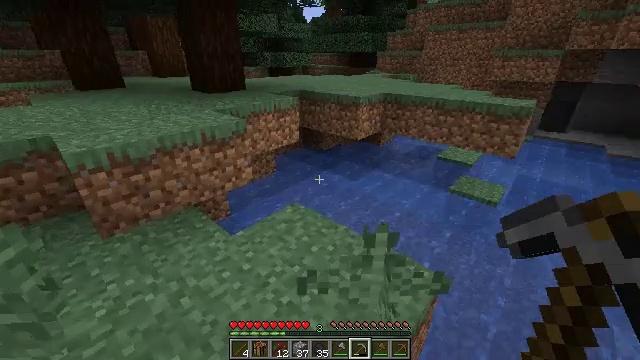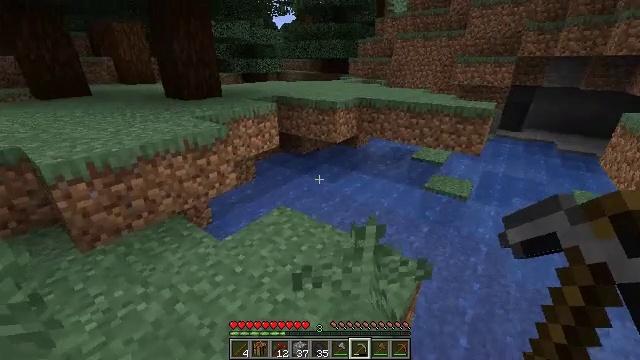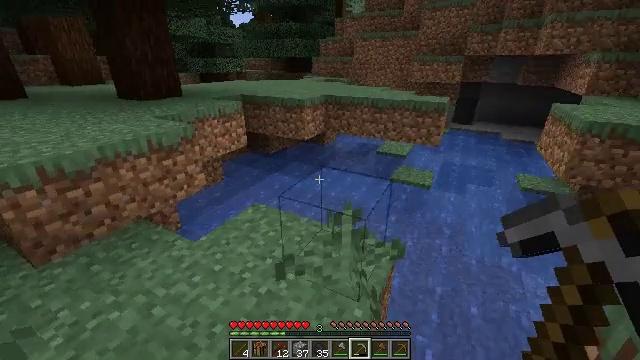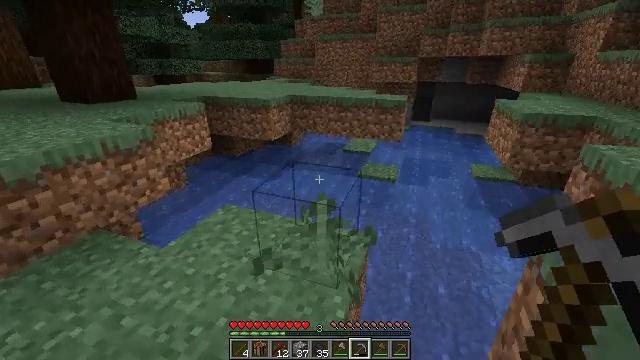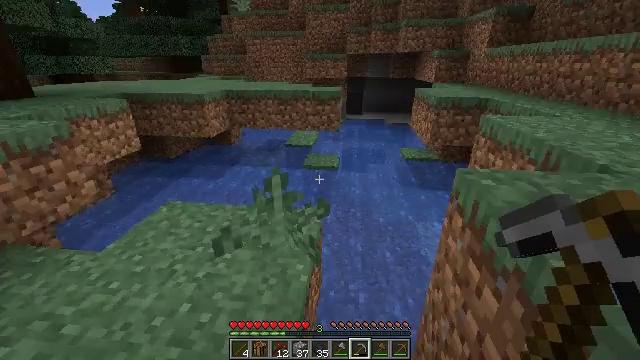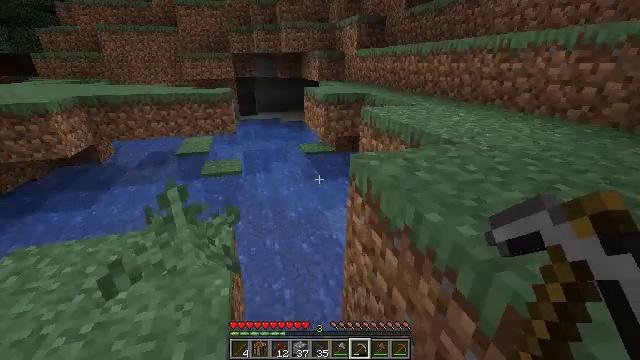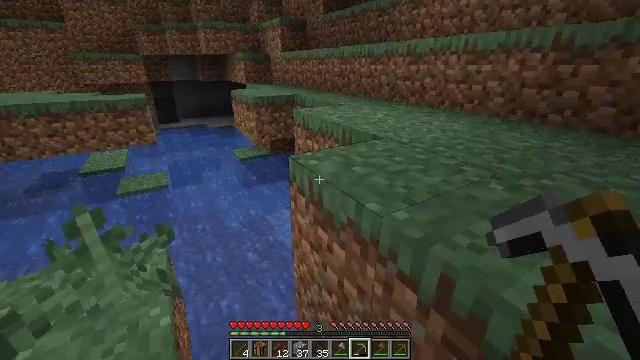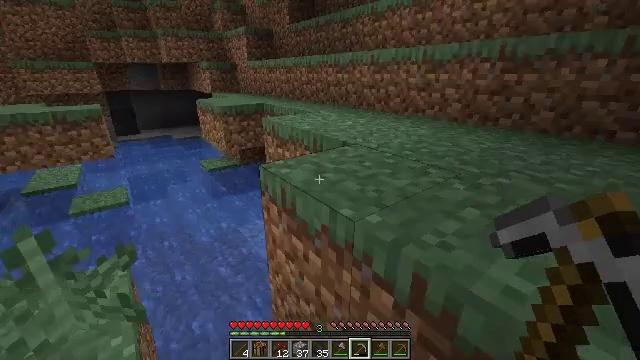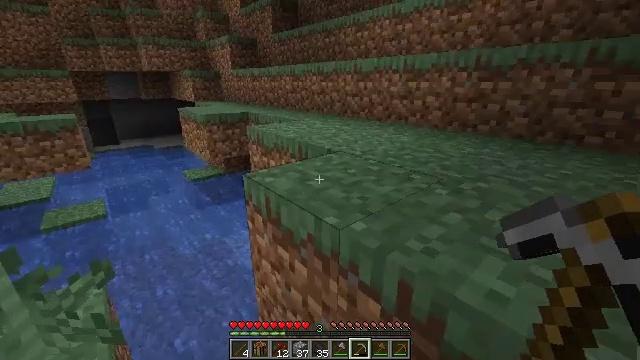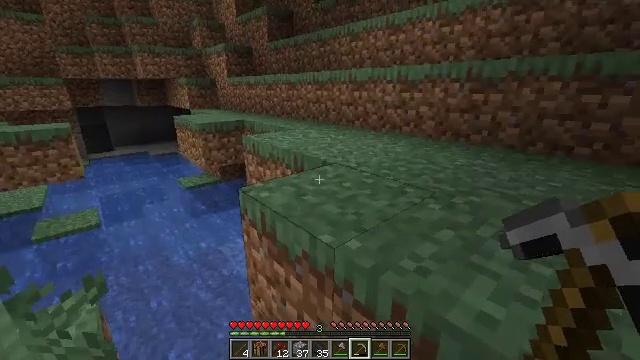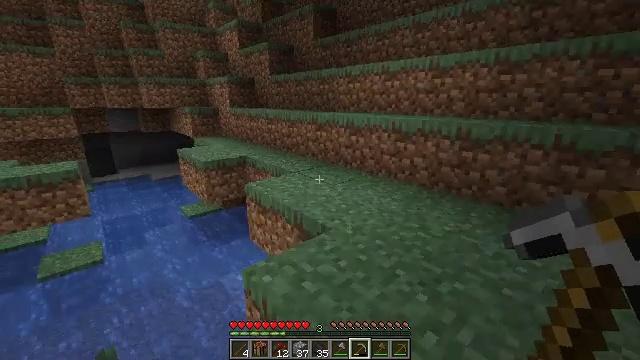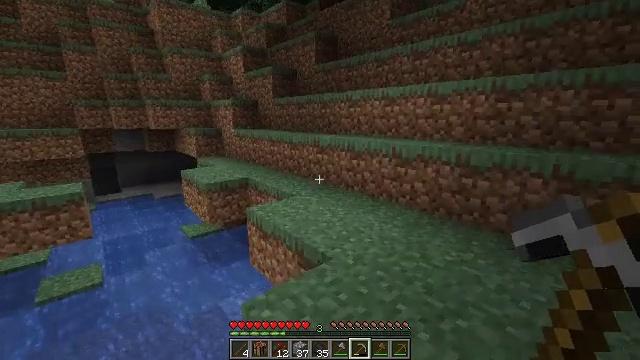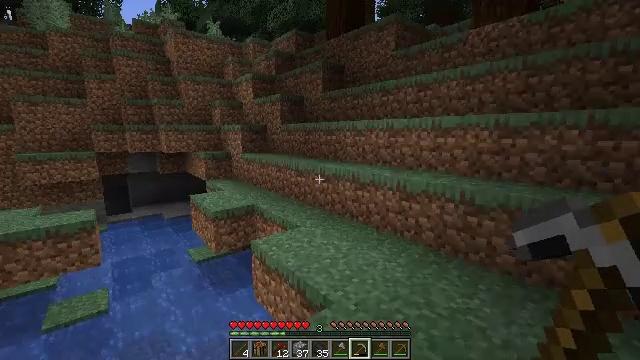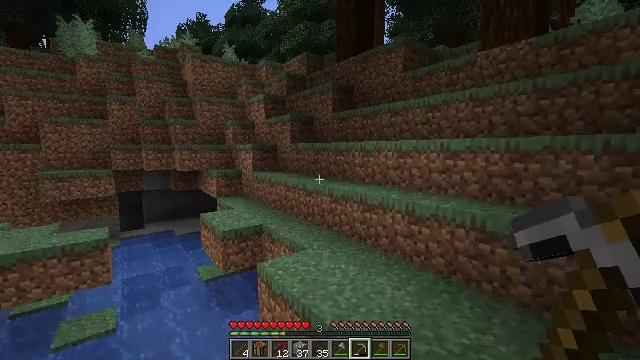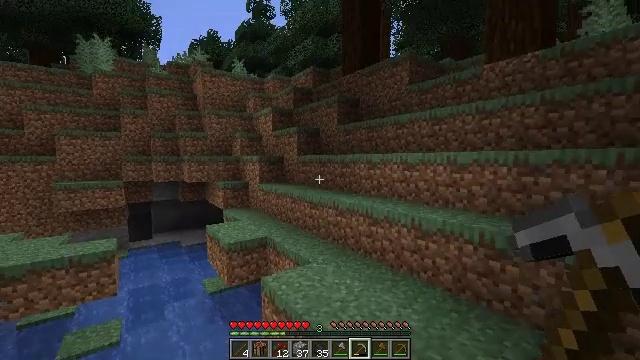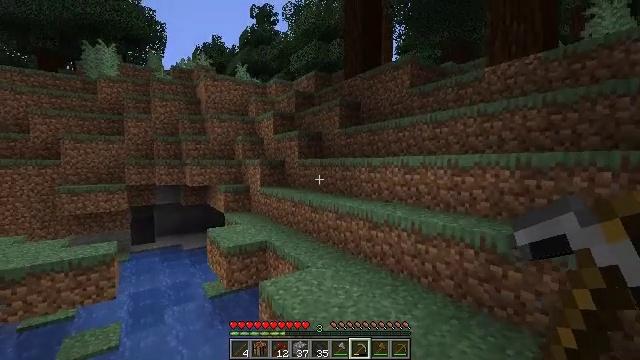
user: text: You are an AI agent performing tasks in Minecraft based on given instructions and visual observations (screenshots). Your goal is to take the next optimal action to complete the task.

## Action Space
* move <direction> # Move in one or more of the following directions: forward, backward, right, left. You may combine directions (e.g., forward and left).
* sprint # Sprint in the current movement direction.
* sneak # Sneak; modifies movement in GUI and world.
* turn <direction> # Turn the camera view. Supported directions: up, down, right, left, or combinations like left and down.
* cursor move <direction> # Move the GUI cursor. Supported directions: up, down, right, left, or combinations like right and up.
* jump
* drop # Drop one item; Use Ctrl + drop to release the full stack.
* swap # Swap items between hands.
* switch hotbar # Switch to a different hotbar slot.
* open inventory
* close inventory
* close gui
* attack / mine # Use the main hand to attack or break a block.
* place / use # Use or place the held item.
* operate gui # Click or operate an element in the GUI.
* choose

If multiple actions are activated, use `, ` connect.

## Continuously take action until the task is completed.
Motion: motion action
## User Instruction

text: Break the large fern to clear the space.
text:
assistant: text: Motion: move back and move left, turn right and up
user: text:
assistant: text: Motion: move back and move left, turn right
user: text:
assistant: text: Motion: move back and move left, turn right
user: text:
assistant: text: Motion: move back, turn right
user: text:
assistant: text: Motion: move back, turn right
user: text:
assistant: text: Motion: move back and move right, turn right
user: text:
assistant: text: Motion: move back and move right, turn right and up
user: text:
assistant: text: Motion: move back and move right, turn right and up
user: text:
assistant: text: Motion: move back and move right, turn up, jump
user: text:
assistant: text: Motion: move right, turn up, jump
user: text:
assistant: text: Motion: move right, turn up, jump
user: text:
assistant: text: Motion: move right, turn left and up, jump
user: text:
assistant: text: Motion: move forward and move right, turn left and up, jump
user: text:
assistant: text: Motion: move forward and move right, turn left and up
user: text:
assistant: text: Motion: move forward and move right
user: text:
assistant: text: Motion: move forward and move right
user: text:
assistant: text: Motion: move forward and move right
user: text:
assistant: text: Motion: move forward and move right, turn up
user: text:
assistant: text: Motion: move forward and move right
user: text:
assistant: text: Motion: no_op
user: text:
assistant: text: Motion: move forward, turn up
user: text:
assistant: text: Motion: move forward, turn right and up
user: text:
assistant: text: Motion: move forward, turn right
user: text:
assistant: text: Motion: no_op
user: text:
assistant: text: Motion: move forward
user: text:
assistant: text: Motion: move forward
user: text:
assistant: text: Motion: move forward
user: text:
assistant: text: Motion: move forward, turn left
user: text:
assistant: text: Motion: move forward
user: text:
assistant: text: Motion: move forward